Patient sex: F
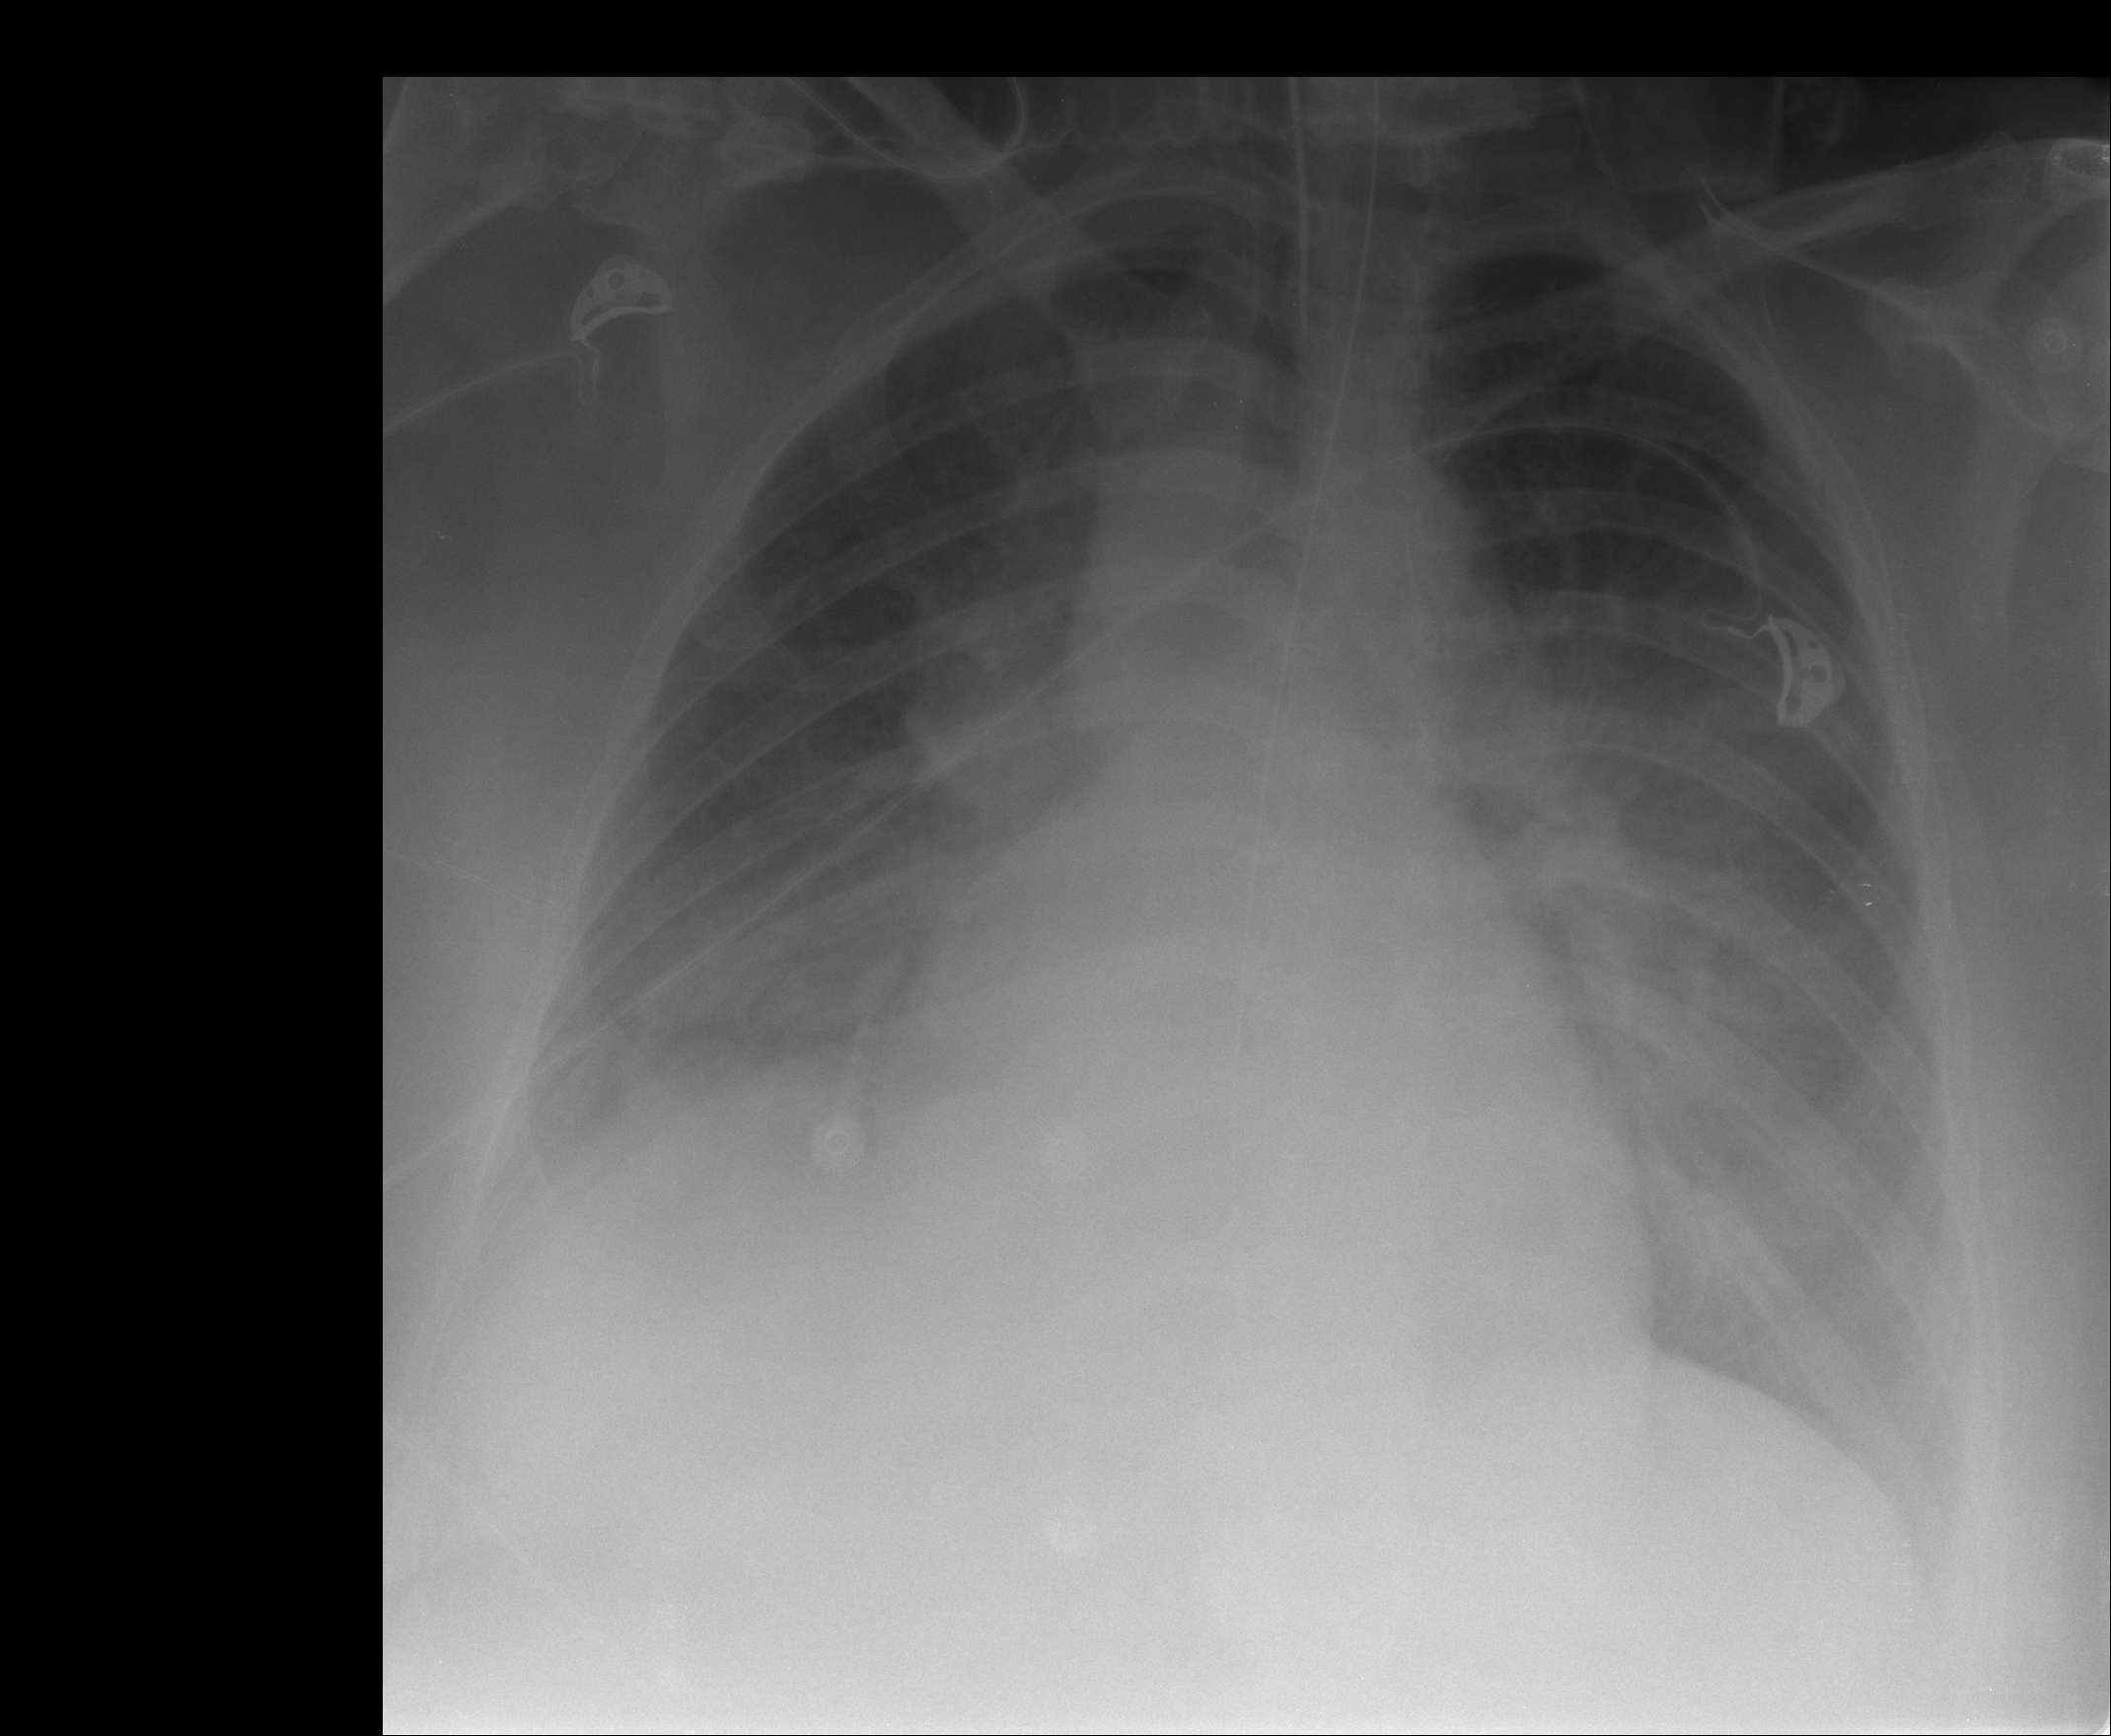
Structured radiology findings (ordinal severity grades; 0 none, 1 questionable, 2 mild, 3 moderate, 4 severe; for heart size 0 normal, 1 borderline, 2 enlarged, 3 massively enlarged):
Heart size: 2
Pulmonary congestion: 2
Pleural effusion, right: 2
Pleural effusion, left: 1
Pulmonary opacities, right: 0
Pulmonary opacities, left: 0
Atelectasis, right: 2
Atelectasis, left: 1